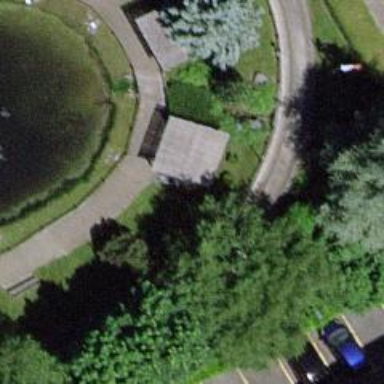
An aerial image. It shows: Picnic table located in leisure land area.